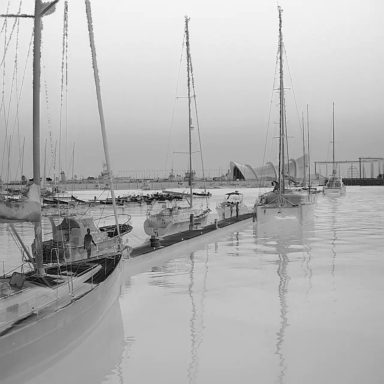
There are three canoes in the infrared image.